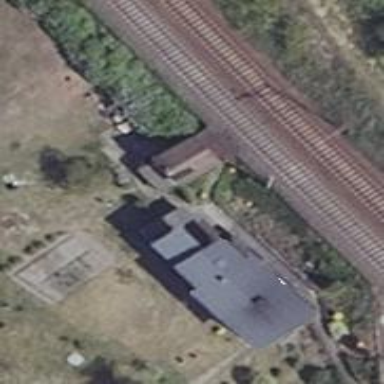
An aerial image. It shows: Railway milestone.